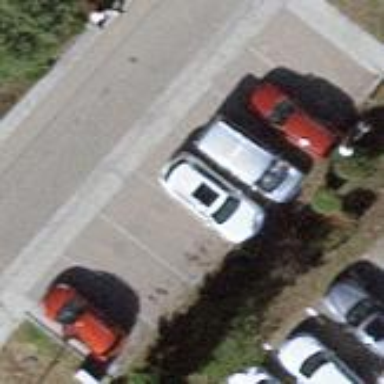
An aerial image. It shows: Parking available on the street side.